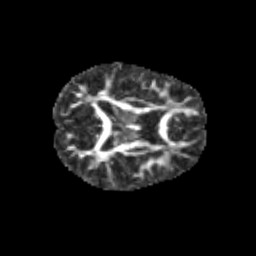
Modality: FA
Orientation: axial
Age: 9
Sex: female
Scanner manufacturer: siemens
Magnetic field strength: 3 T
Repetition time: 3.8 s
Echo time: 0.07 s